Interaction volume radius: 5 \u00c5
Interaction volume height: 25 \u00c5
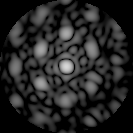
Disorder parameter: 0.4168